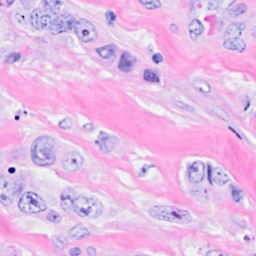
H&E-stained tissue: Breast